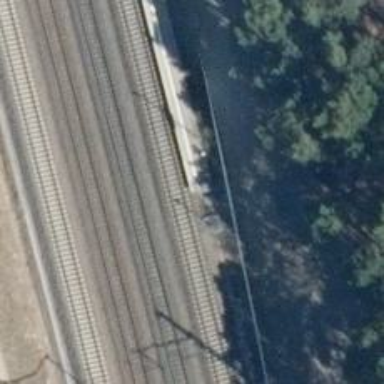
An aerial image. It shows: Platform edge at railway station.